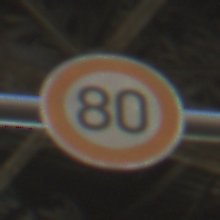
Verkehrszeichen: Geschwindigkeit80
Umgebung: Outdoor, Urban
Tageszeit: Midday
Wetter: Clear
Licht: Natural
Jahreszeit: NotSpecified
Kontrast: LowContrast